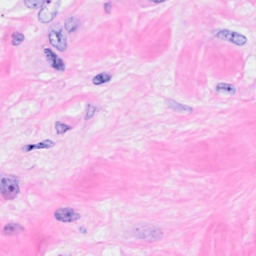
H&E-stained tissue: Breast